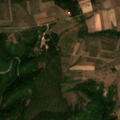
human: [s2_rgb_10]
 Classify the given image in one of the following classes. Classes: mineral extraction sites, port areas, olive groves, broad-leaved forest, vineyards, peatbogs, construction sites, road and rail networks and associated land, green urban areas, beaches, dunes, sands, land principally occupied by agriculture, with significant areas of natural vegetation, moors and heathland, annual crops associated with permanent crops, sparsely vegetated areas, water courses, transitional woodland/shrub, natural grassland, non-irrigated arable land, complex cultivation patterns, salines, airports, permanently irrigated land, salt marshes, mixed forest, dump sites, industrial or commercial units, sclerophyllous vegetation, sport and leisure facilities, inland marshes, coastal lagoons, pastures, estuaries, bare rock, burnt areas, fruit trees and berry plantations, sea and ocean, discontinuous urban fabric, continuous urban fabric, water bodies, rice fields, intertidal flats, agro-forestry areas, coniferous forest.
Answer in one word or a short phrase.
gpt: non-irrigated arable land, complex cultivation patterns, land principally occupied by agriculture, with significant areas of natural vegetation, broad-leaved forest